Question: I am looking for a listbox style component that offers advanced text formatting options.
I know you can ownerdraw regular listboxes using the OnDrawItem procedure, but for the requirements I need I think it would be better to use a control that may already offer what I am looking for.
Look at this sample screenshot:

'Word Styling' - Allow individual characters/words to be styled differently.
'Text Links' - certain items entered into the listbox could be recognised as a link (not necessarily a url link though). In this example brown fox is marked as link, when the mouse moves over the brown fox text the font becomes underlined. Selecting this could do anything such as show a message, open a form etc.
Note, when a list item is selected the font styles should remain the same. Additionally if the listbox could support images (especially several images in a row) that would be a bonus.
I was thinking a HTML listbox or similar could be just what I need. That would allow inputting the items into the listbox like as code with tags for example.
Could anyone recommend a component that offers this type of capabilities?
Thanks.
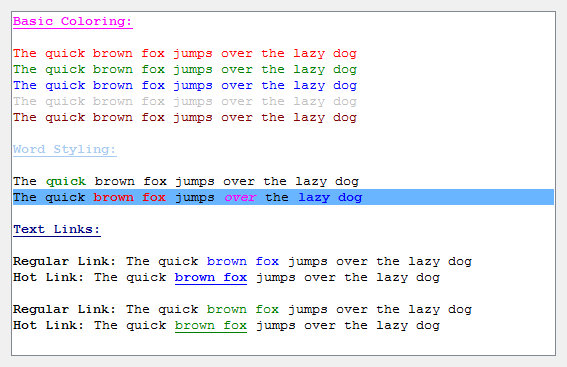
Answer: The <URL> by TMS Software can do all of this. It can support images and even animated gifs.
It is not free though and is actually part of a bundle (HTML Controls Pack). I think it is well worth looking at though and the support is second to none + you receive full source code.